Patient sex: M
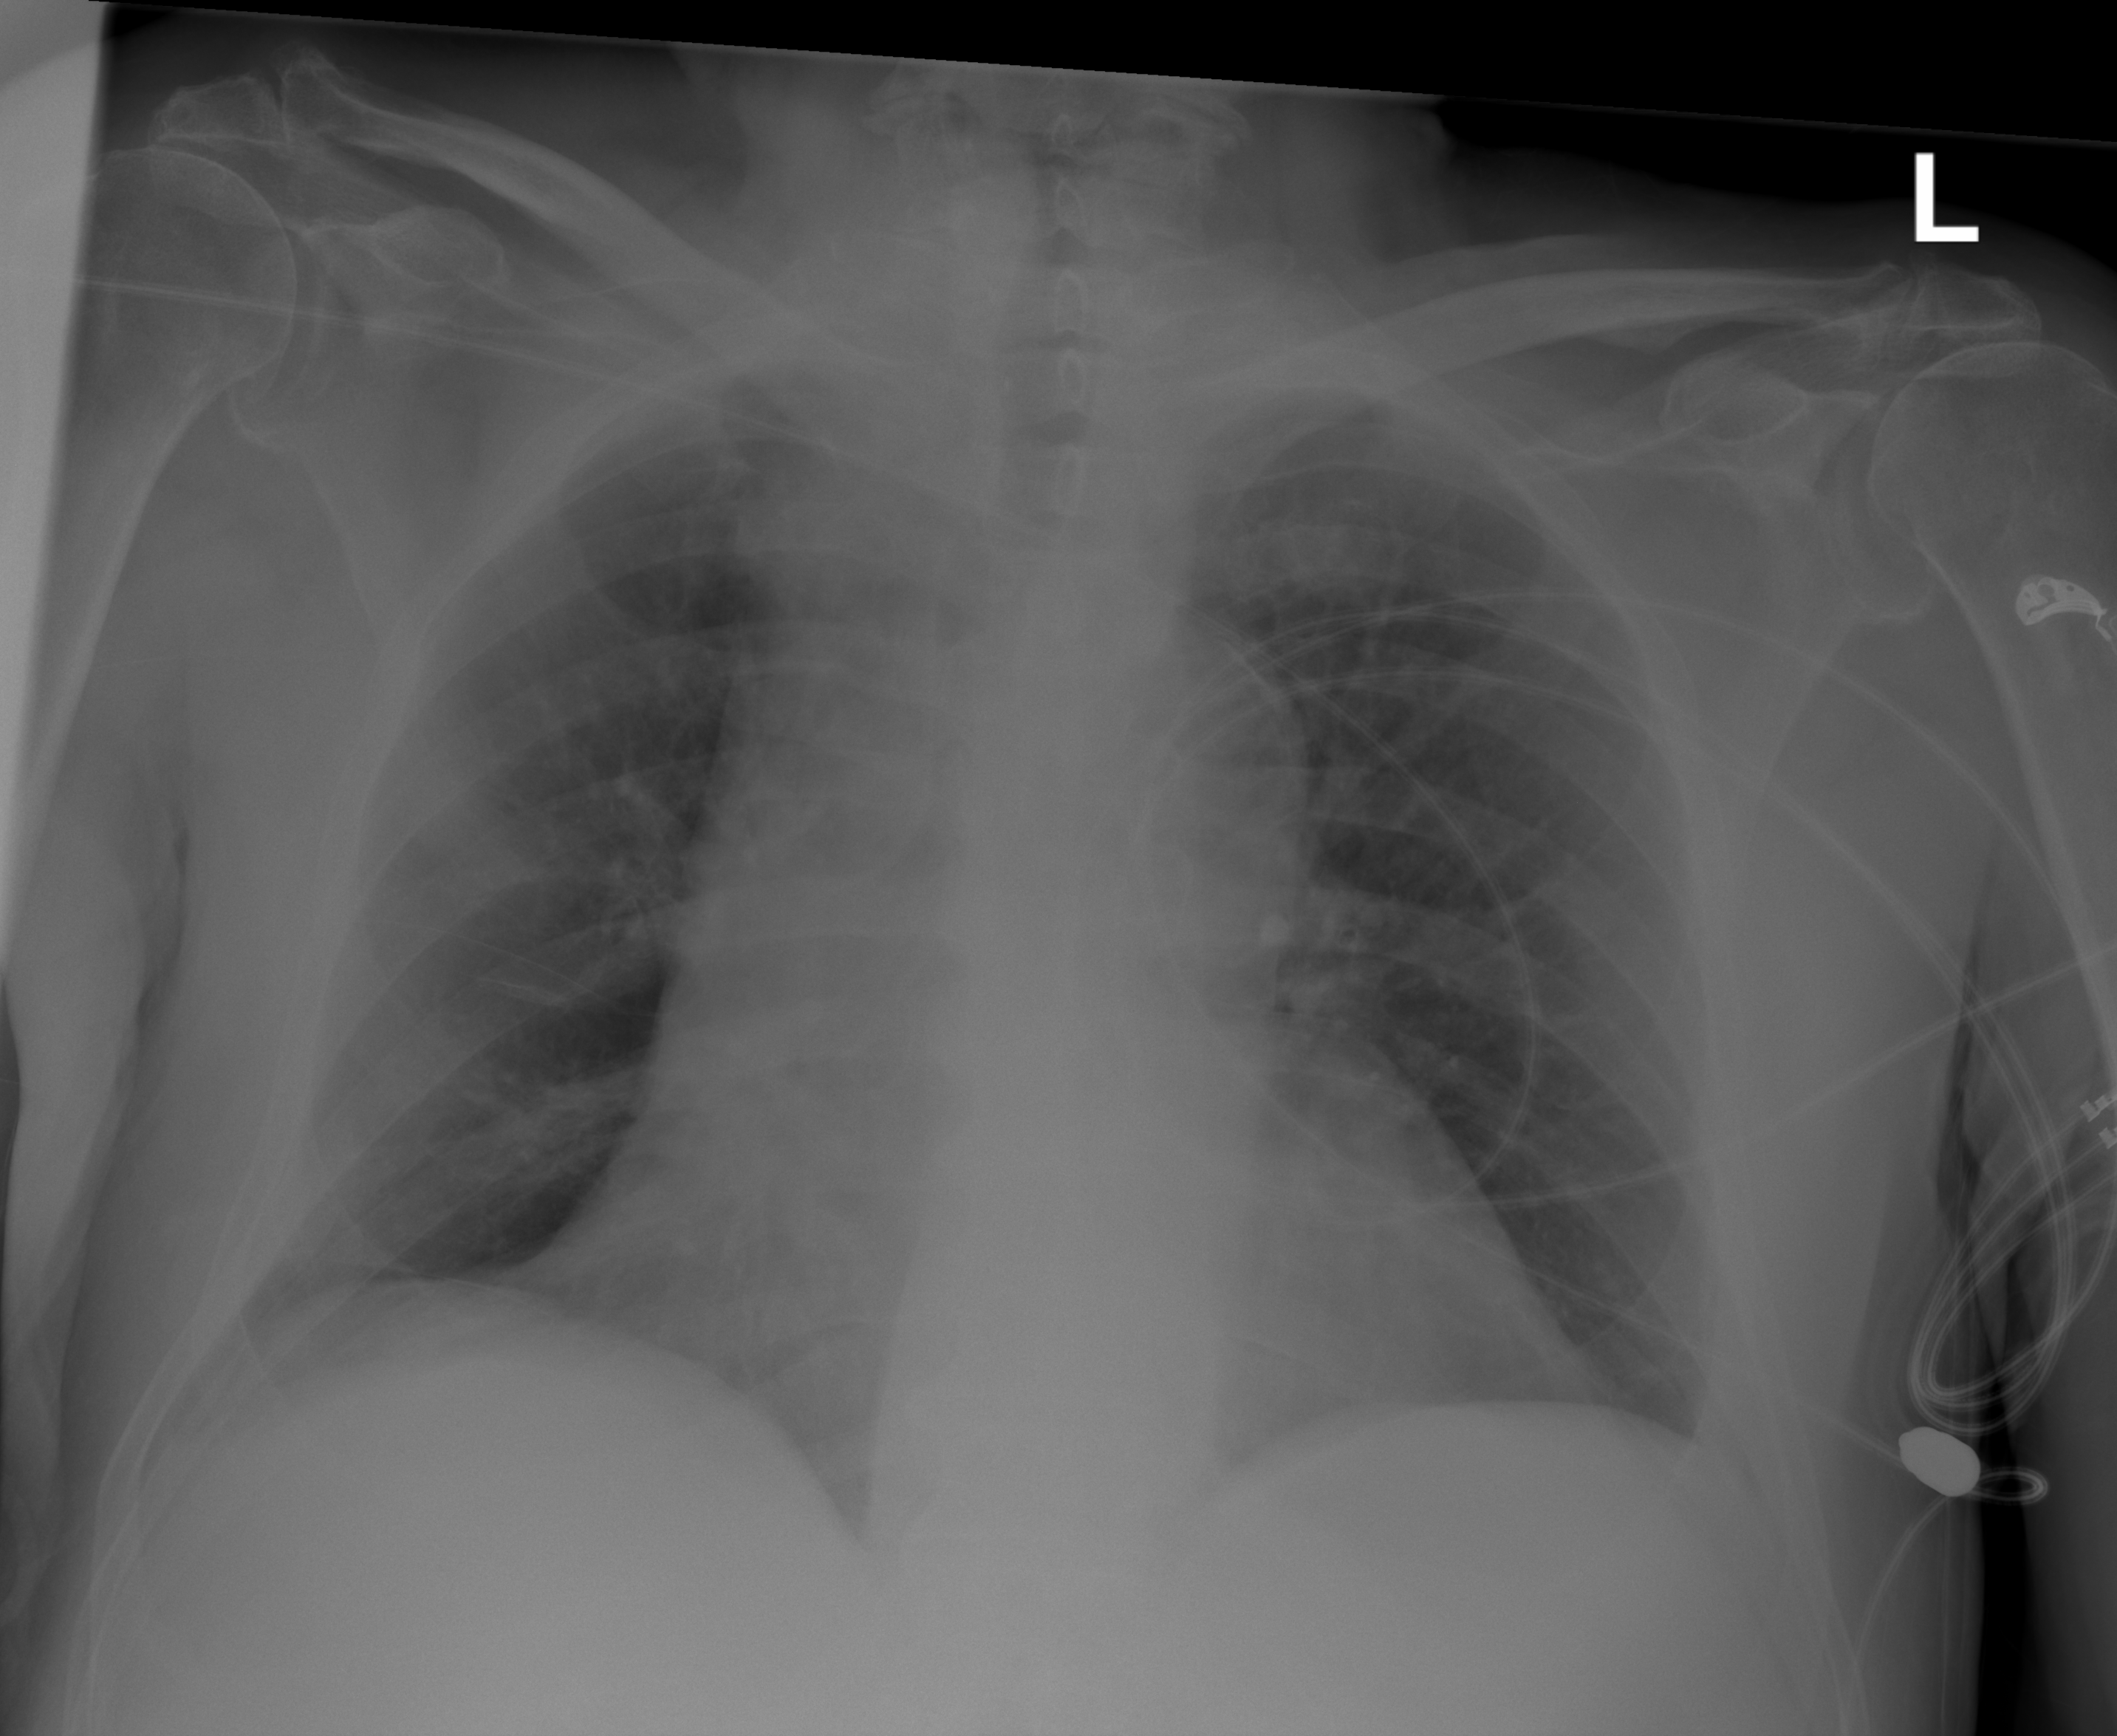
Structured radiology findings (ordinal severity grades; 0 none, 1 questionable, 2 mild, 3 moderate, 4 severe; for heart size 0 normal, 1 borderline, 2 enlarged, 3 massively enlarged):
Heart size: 2
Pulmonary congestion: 2
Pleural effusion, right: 0
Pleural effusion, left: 0
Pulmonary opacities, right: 0
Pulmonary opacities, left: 0
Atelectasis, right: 0
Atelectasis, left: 0